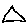
Label: triangle